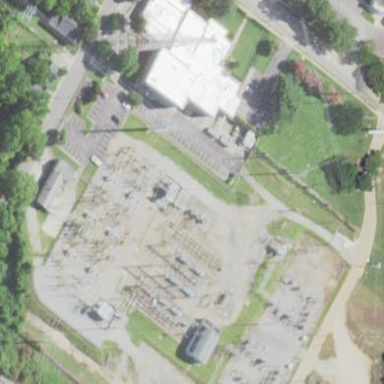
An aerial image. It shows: Power substation with transmission level designation. It is enclosed by fence.